Question: I am running msbuild nunit task from extension pack that has 1 test which fails:
'''
<Target Name="Tests">
<MSBuild.ExtensionPack.CodeQuality.NUnit
Assemblies="$(DropsDir)\$(Configuration)\$(TestPrj)\$(TestPrj).dll"
ToolPath="$(NUnitPath)"
ContinueOnError="False">
<Output TaskParameter="Total" PropertyName="ResultTotal"/>
<Output TaskParameter="NotRun" PropertyName="ResultNotRun"/>
<Output TaskParameter="Failures" PropertyName="ResultFailures"/>
<Output TaskParameter="Errors" PropertyName="ResultErrors"/>
<Output TaskParameter="Inconclusive" PropertyName="ResultInconclusive"/>
<Output TaskParameter="Ignored" PropertyName="ResultIgnored"/>
<Output TaskParameter="Skipped" PropertyName="ResultSkipped"/>
<Output TaskParameter="Invalid" PropertyName="ResultInvalid"/>
</MSBuild.ExtensionPack.CodeQuality.NUnit>
</Target>
'''
output:

How can I prevent the next target to be executed? "Zip-Projects" ?
I am using MSBuild.Extension.Pack.March.2015.zip and framework 4.0
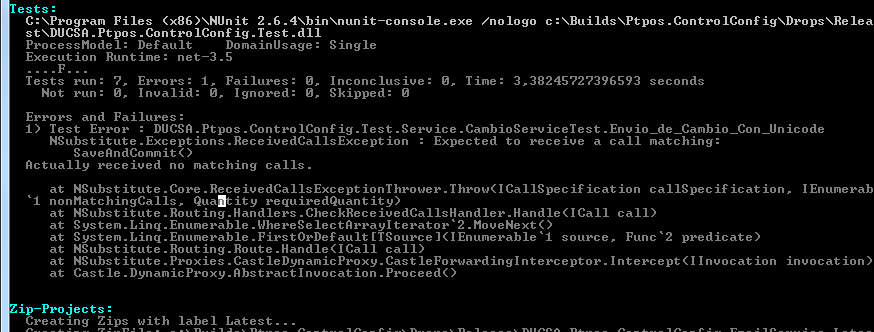
Answer: I solved it using an Error task and reading both output variables ResultErrors and ResultFailures.
'''
<Error Condition="$(ResultErrors) > 0 Or $(ResultFailures) > 0" Text="Unit Tests didn't pass *****" />
'''